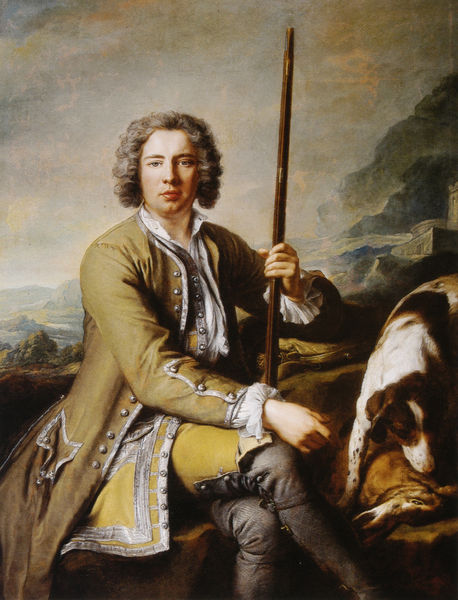
Titel: Jean-Baptiste Le Gobien, seigneur de Saint-Jouan
Künstler: Jean-Marc Nattier
Standort: Canada
Institution: Collection particulière
Schlagwörter: baum, berg, felsen, gemälde, himmel, mann, wasser, wolken, bäume, gelb, grün, landschaft, sitzen, braun, grau, haar, hintergrund, weiss, ausblick, blick, gebäude, haus, hund, malerei, rock, hemd, hose, jacke, jung, barock, gesicht, mensch, silber, ärmel, portrait, porträt, öl, erde, natur, haare, mantel, pose, sitzend, adel, spitzen, person, knopf, locken, rokoko, tal, stock, turm, hase, perücke, aussicht, haltung, stab, berge, gebirge, dunst, nebel, oliv, fluß, wild, king, oil, white, gold, hair, nose, painting, sit, sitting, yellow, gris, homme, jaune, brown, knöpfe, gehrock, weste, außen, burg, draußen, portait, adeliger, stiefel, jagd, hand, jüngling, schwul, sicht, beute, jäger, kaninchen, gewehr, chien, jagdhund, clouds, man, sky, wams, landscape, nature, überschlagen, eyes, feldherr, suit, flinte, adliger, edelmann, sitzender, castle, coat, realist, buttons, dog, boots, paysage, chasse, nattier, lumiere, montagne, human, boutons, boucle, chemise, costume, dash, pockets, shoe, legs, lips, chasseur, fusil, canvas, bottes, freiluft, land, veste, stick, hold, lord, realistic, perruque, button, höfling, poet, gun, lapin, posture, countryside, manne, jean-marc nattier, sticks, konvention, lievre, hunter, rifle, game, holding, elegance, power, hunting, wiuld, hare, gelbe wolken, hunt, curly hair, rabbit, guêtres, command, lockenhpose, dashing, holding stick, man holding stick, dashi, dashing man, sticking, jadg